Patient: sex M, age 30
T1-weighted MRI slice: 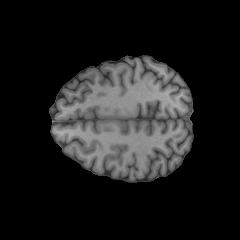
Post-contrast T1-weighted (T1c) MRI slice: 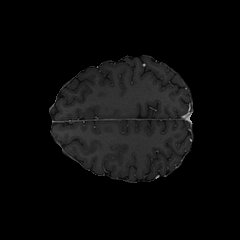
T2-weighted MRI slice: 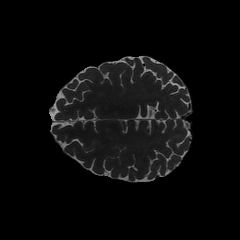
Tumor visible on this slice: no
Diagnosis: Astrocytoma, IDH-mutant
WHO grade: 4